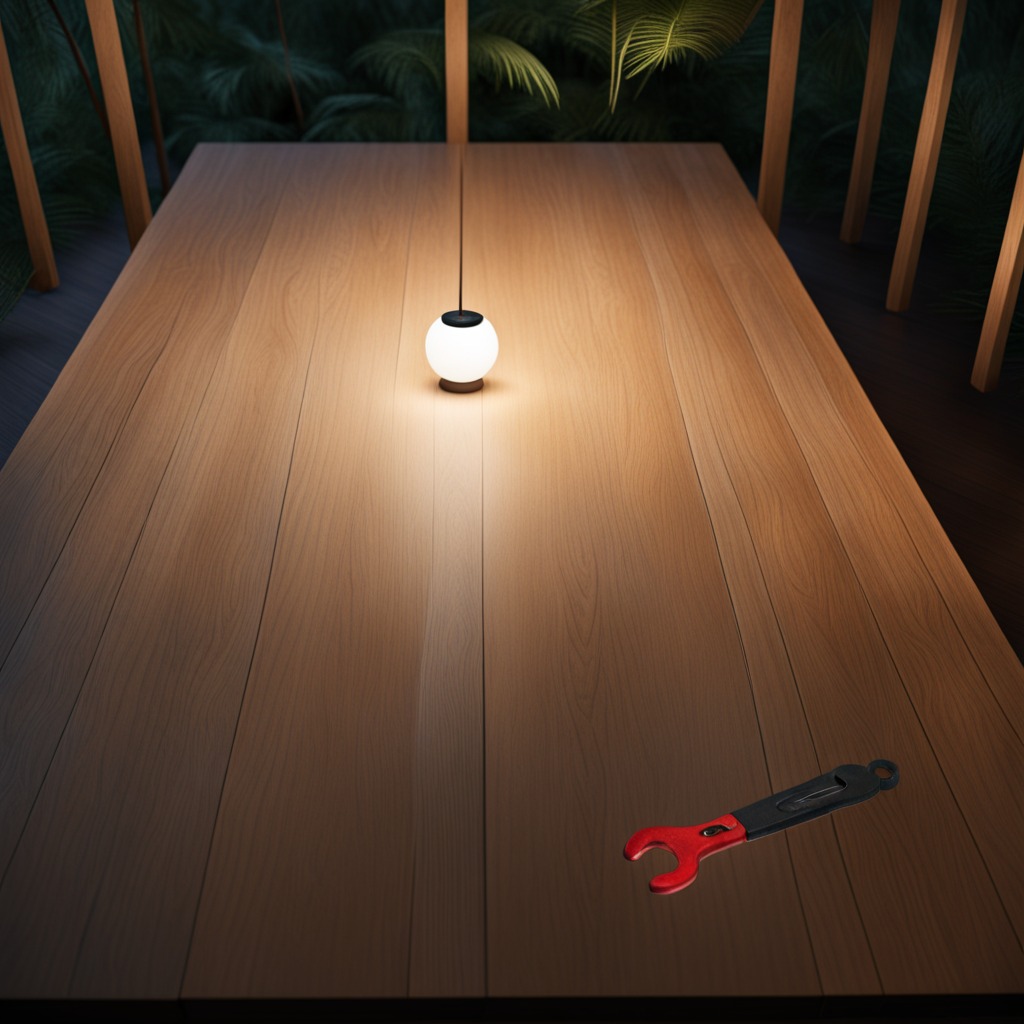
An wrench is lying on the wooden table.